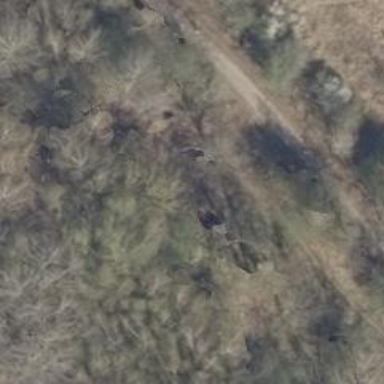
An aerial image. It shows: Dirt bridleway.